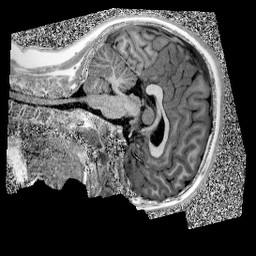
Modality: UNIT1
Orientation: sagittal
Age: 12
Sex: female
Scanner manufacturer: siemens
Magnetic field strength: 3 T
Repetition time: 4 s
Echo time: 0.00299 s